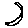
Label: moon